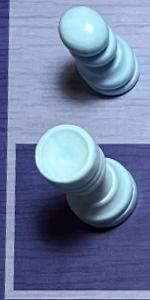
Label: Rook_White